Question: Here's my code :
HTML
'''
<!DOCTYPE html>
<html>
<body>
<header>
</header>
</body>
</html>
'''
CSS
'''
header {
background-color: gray;
}
'''
And what it looks like in my browser:

So my question is : do I remove these white borders ?
Thanks in advance.
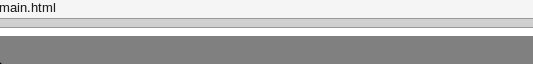
Answer: They're not actually borders, they're margin/padding. Browsers typically apply a default margin to the '<body>' tag and a variety of other elements.
You can apply 'margin: 0; padding: 0;' on the 'body' tag to fix this, but a better solution to prevent other similar issues is by starting with a CSS reset (<URL>.